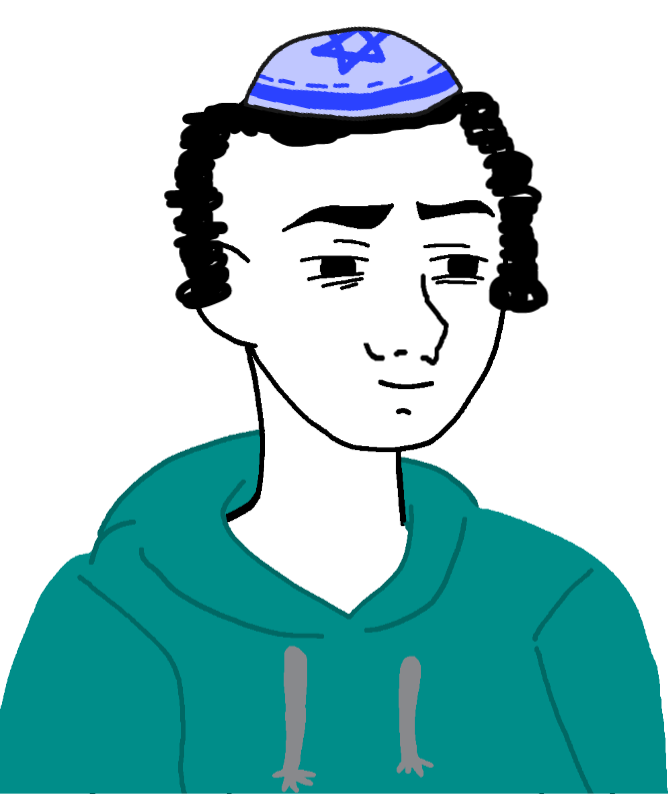
Label: 5_Twinkjak